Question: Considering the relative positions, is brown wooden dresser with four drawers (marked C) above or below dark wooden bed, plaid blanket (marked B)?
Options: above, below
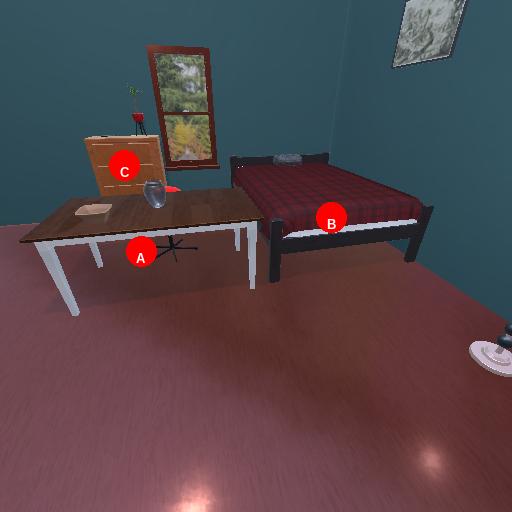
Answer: above